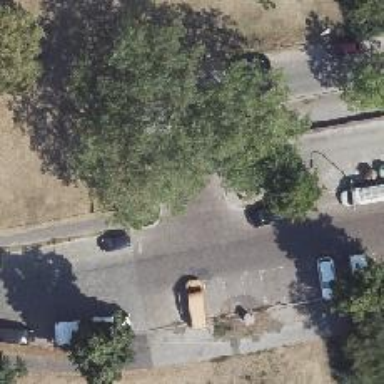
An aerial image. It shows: Residential road with parking lane on the right-hand side.